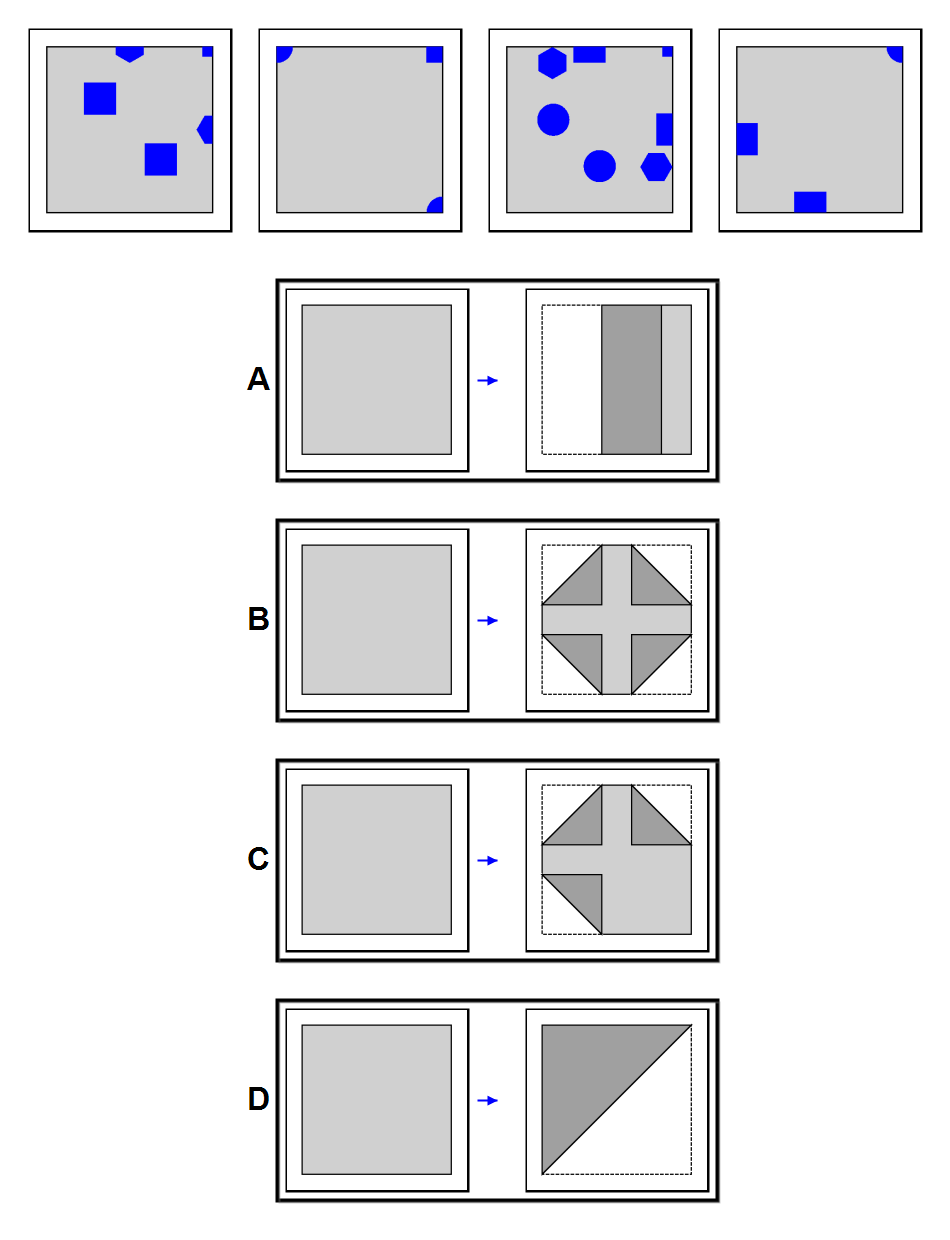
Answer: D